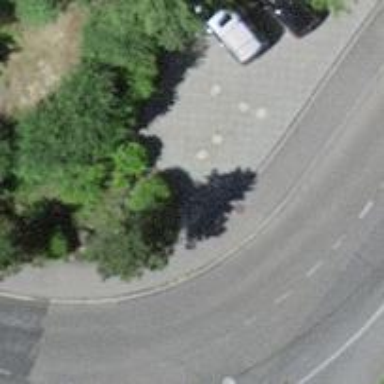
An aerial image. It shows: Kerb serving as barrier.